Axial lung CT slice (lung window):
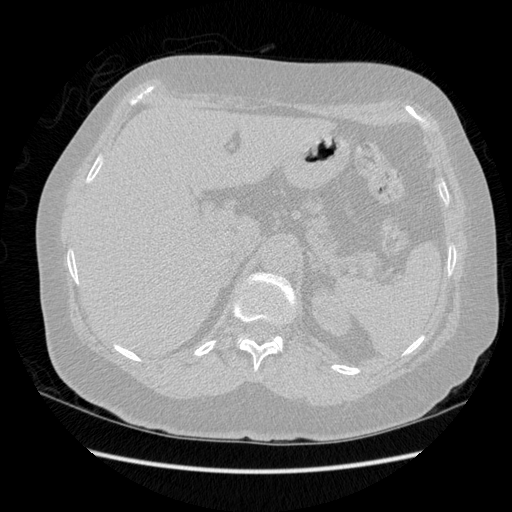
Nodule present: no